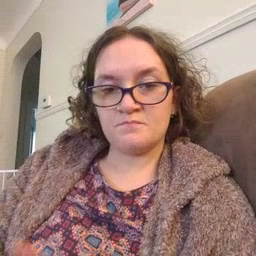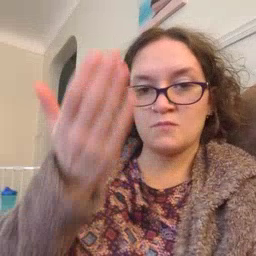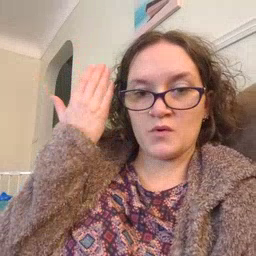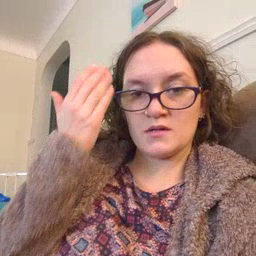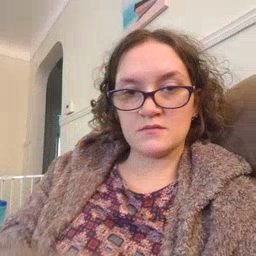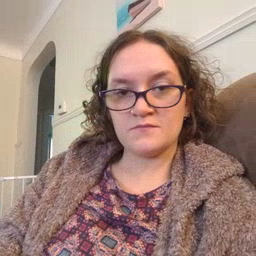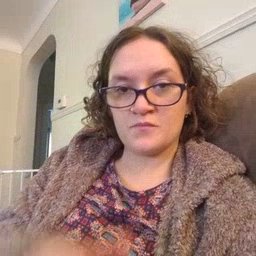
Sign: morning